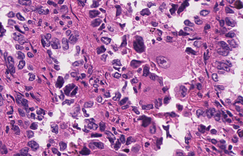
Tumor epithelial tissue: yes
Tumor-associated stroma tissue: yes
Normal tissue: no